Question: How to show image in overCurrentContext view in the 'ViewController2'.swift class ? I am doing this correctly when i worked manually but not doing when i using this programmatically in swift.
'ViewController1.swift' code -
'''
@IBAction func btnImage(_ sender: Any)
{
let imageVC = self.storyboard?.instantiateViewController(withIdentifier: "ImageVC") as! ImageVC
self.navigationController?.pushViewController(imageVC, animated: true)
}
'''
'ViewController2.swift' code -
'''
override func viewDidLoad() {
super.viewDidLoad()
self.navigationController?.setNavigationBarHidden(true, animated: true)
self.navigationController?.modalPresentationStyle = .overCurrentContext
}
'''
I want this background alpha 0.7 and using '.overCurrentContext'
Output -

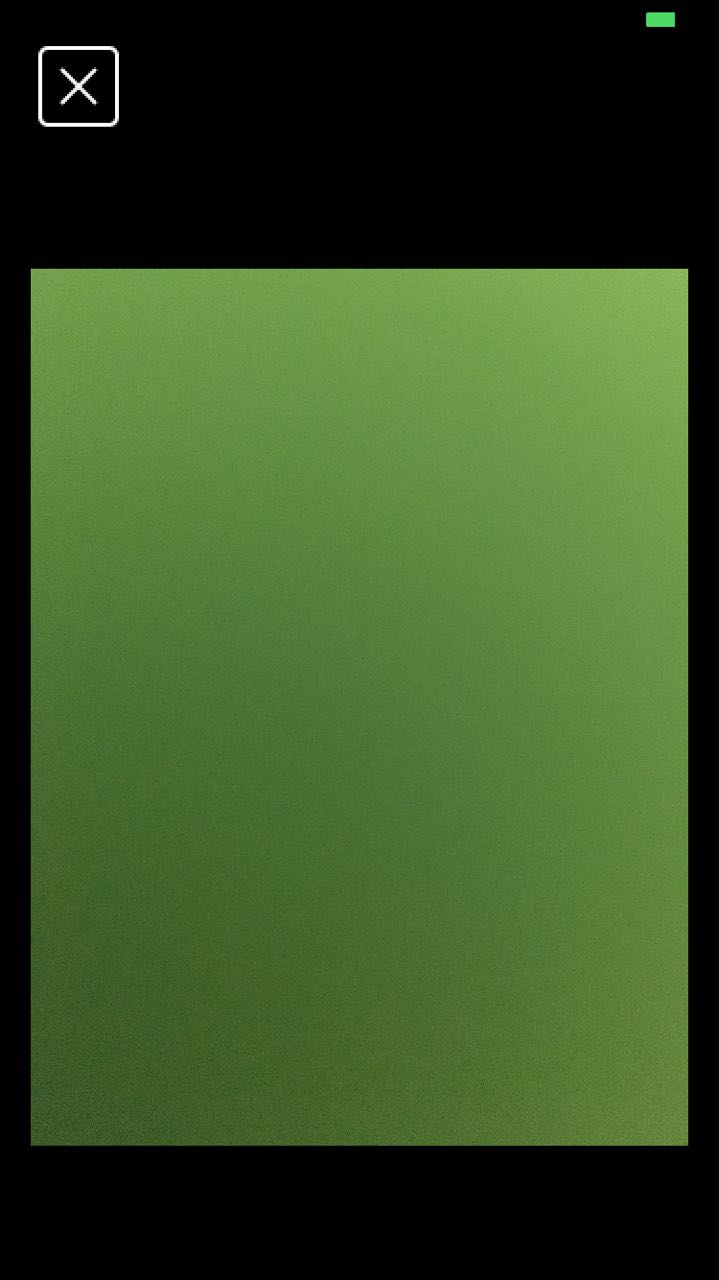
Answer: You are pushing your viewController, Instead you should present it with '.overCurrentContext'. Do something like this:
'''
@IBAction func btnImage(_ sender: Any)
{
let vc = self.storyboard?.instantiateViewController(withIdentifier: "ImageVC") as! ImageVC
vc?.view.backgroundColor = UIColor.black.withAlphaComponent(0.7)
vc?.modalPresentationStyle = .overCurrentContext
vc?.navigationController?.isNavigationBarHidden = true
self.navigationController?.present(vc, animated: true, completion: nil)
}
'''
For more information you can read more about <URL> in Apple Docs.
Hope it helps!!